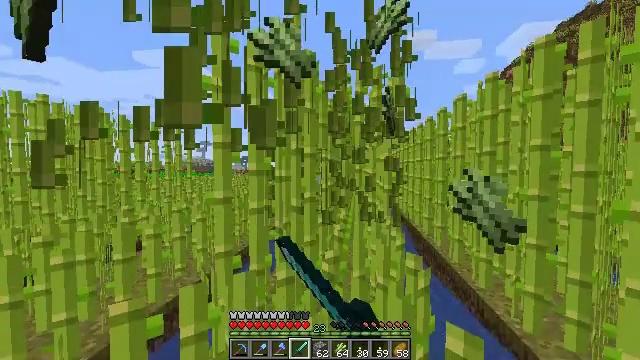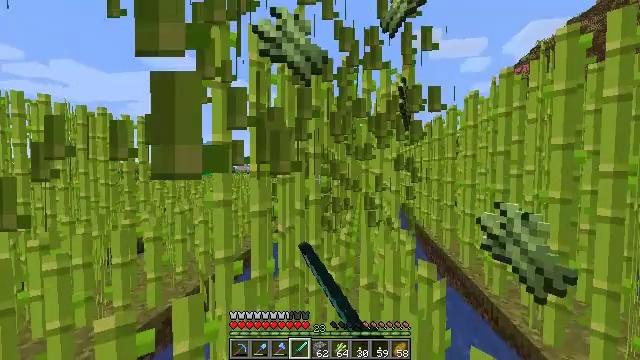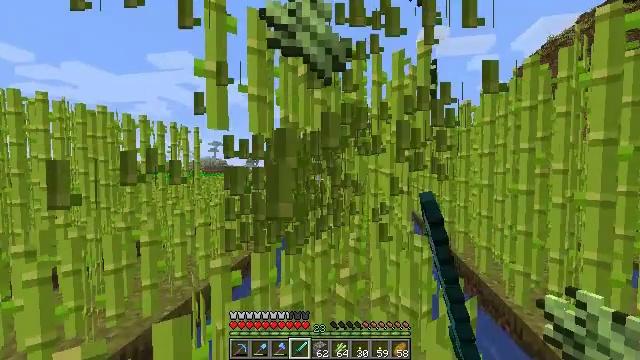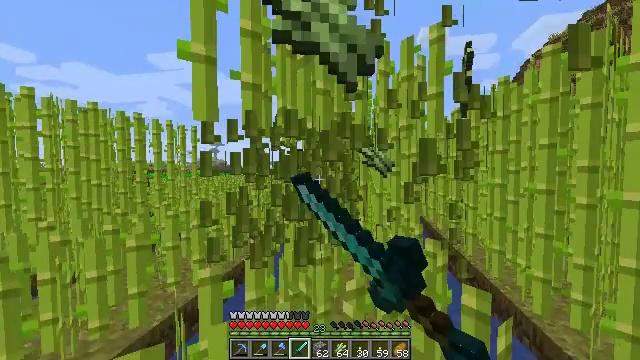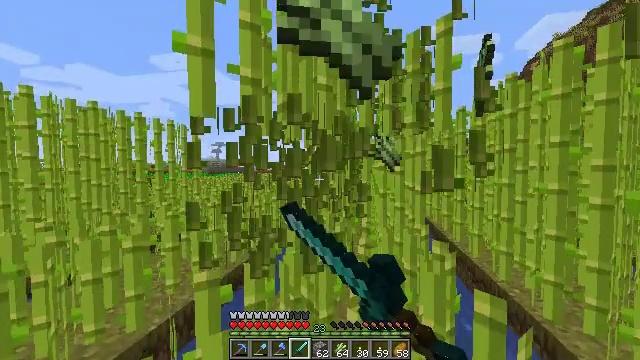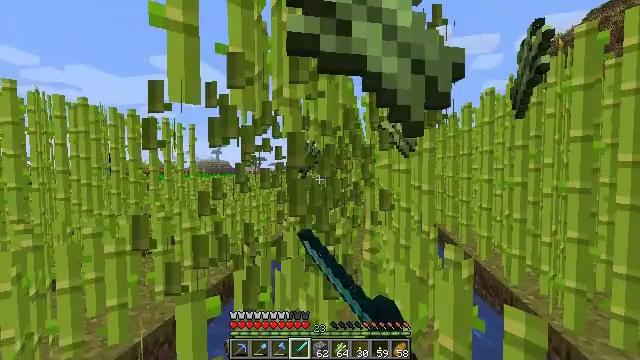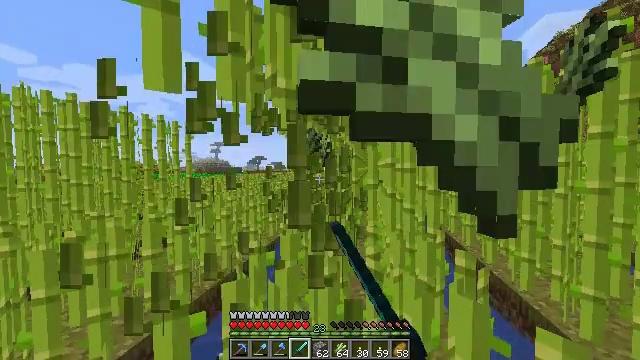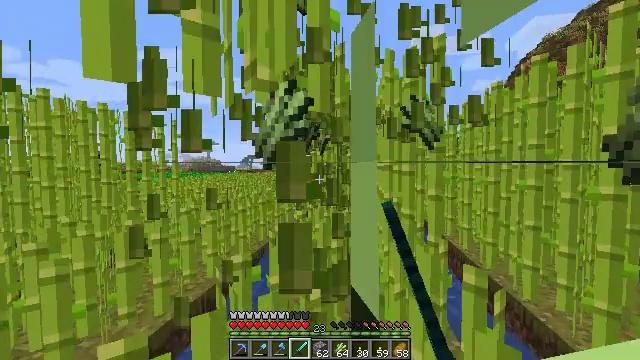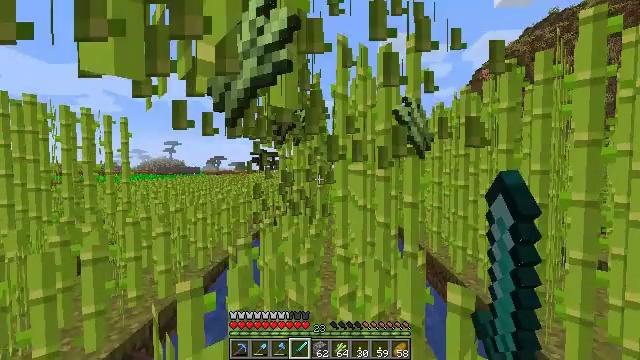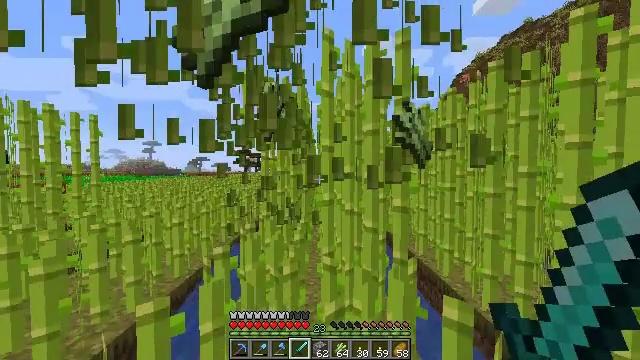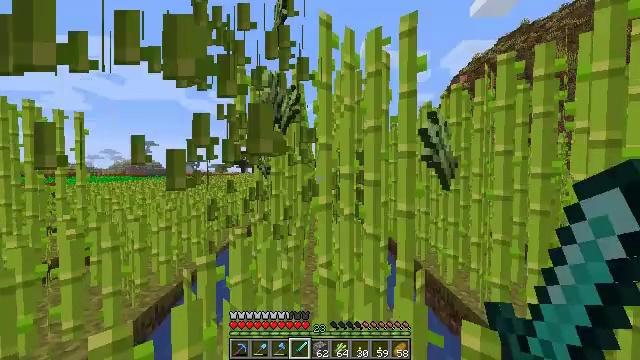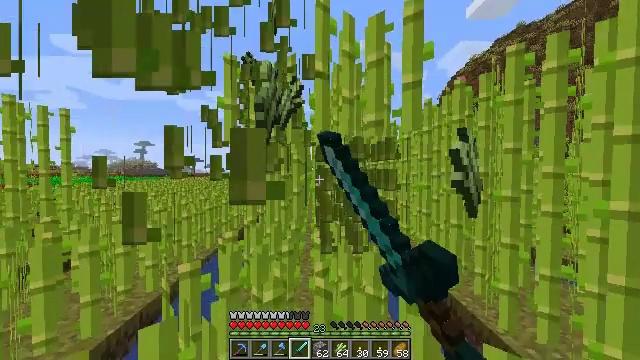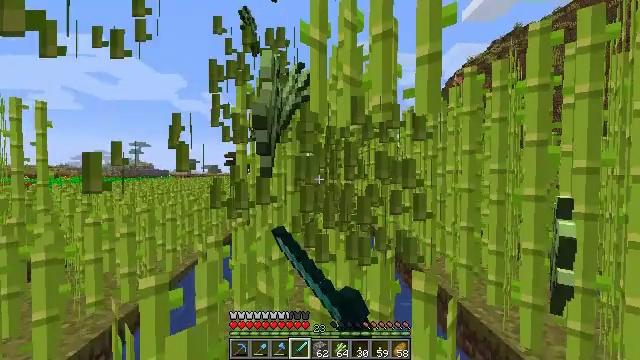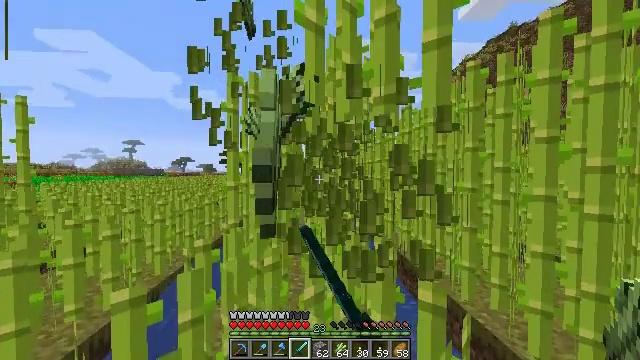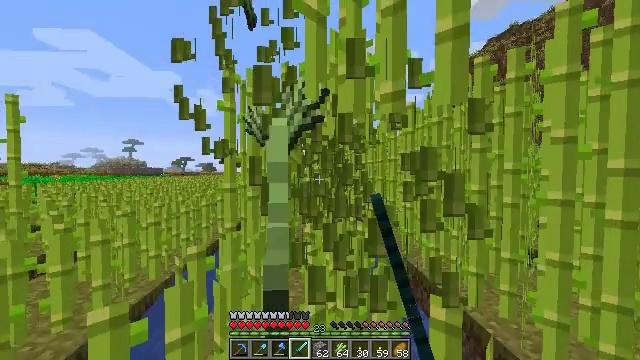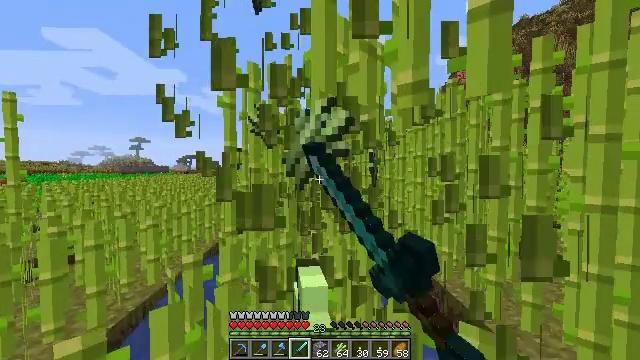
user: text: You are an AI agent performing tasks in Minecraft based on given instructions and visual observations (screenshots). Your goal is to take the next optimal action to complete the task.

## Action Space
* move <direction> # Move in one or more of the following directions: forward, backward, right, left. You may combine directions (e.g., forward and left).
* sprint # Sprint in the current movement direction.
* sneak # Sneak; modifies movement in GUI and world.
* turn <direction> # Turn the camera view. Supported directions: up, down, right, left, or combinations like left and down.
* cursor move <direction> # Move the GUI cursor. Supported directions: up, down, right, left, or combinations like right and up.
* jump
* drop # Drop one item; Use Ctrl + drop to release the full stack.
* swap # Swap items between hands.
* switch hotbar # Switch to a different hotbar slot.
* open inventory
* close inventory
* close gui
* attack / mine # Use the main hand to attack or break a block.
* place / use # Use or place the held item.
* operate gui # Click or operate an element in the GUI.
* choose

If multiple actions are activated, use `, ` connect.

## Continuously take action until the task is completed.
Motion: motion action
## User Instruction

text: Mine the sugar cane near rivers.
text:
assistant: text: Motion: move forward, turn left, attack / mine
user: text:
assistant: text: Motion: move forward, turn left, attack / mine
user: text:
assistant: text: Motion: move forward, attack / mine
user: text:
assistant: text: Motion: move forward, attack / mine
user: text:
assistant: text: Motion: move forward, attack / mine
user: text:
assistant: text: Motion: move forward, attack / mine
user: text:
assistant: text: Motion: move forward, turn right, attack / mine
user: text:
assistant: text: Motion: move forward, turn right, attack / mine
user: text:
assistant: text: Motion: move forward, turn right, attack / mine
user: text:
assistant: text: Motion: move forward, attack / mine
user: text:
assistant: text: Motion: move forward, attack / mine
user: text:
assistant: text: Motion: move forward, attack / mine
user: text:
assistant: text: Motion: move forward, attack / mine
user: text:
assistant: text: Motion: move forward, attack / mine
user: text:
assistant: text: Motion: move forward, turn left, attack / mine
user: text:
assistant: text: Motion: move forward, turn left, attack / mine
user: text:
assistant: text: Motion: move forward, turn left, attack / mine
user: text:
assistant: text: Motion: move forward, turn left, attack / mine
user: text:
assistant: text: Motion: move forward, attack / mine
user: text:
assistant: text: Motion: move forward, attack / mine
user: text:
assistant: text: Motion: move forward, attack / mine
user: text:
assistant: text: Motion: move forward, turn right, attack / mine
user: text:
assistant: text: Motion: move forward, turn right, attack / mine
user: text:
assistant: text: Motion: move forward, turn right, attack / mine
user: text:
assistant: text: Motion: move forward, attack / mine
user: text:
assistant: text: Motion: move forward, attack / mine
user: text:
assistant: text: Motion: move forward, attack / mine
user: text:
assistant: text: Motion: move forward, turn left, attack / mine
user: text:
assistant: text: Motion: move forward, turn left, attack / mine
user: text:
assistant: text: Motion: move forward, turn left, attack / mine